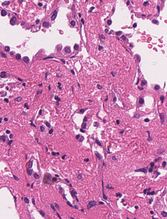
Tumor epithelial tissue: yes
Tumor-associated stroma tissue: yes
Normal tissue: no